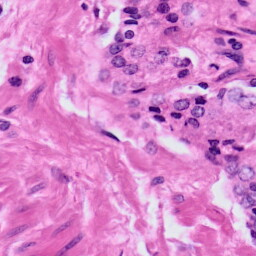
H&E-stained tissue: Prostate